Aerial crown-view tile of a tropical tree (Barro Colorado Island, Panama), acquired 20250124:
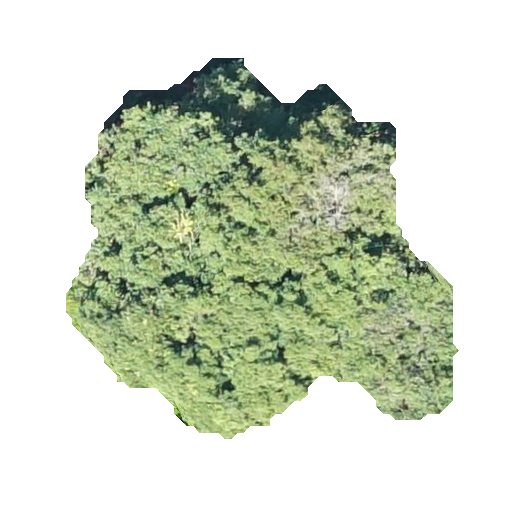
Species: Ocotea leptobotra
GBIF accepted scientific name: Ocotea leptobotra
Crown area: 153.316 m²